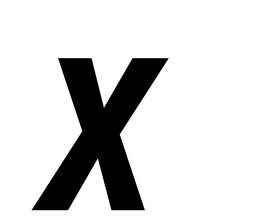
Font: Roboto-Italic_Condensed_Medium_Italic